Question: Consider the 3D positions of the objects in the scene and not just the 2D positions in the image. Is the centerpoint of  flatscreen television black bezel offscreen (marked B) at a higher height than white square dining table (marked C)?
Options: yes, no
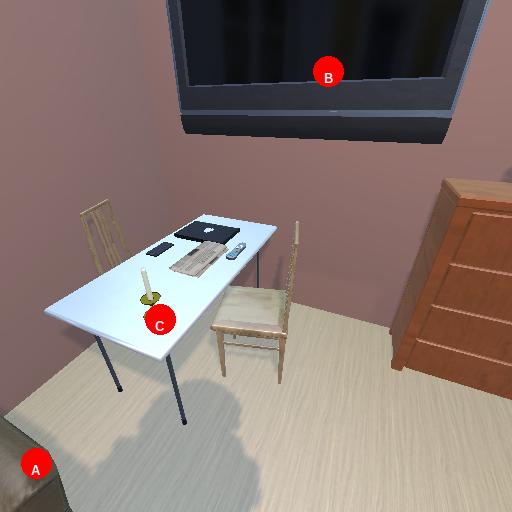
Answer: yes